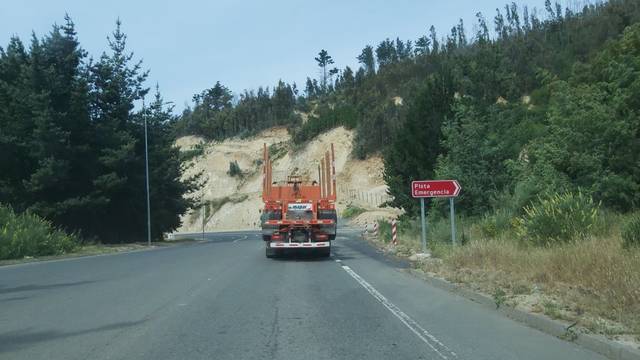
Region: Chile
Coordinates: -35.347, -72.398